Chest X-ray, PA view. Patient: 34 years old, sex M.
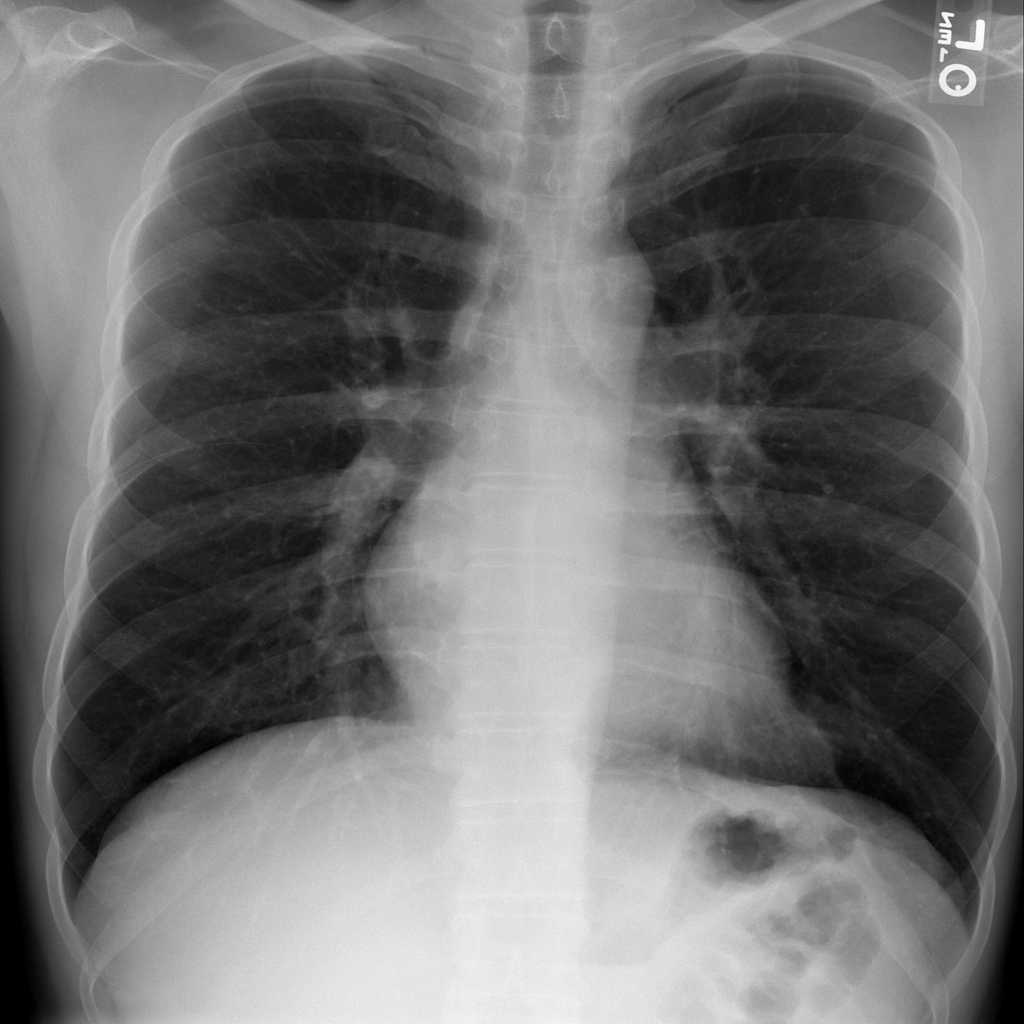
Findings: No Finding